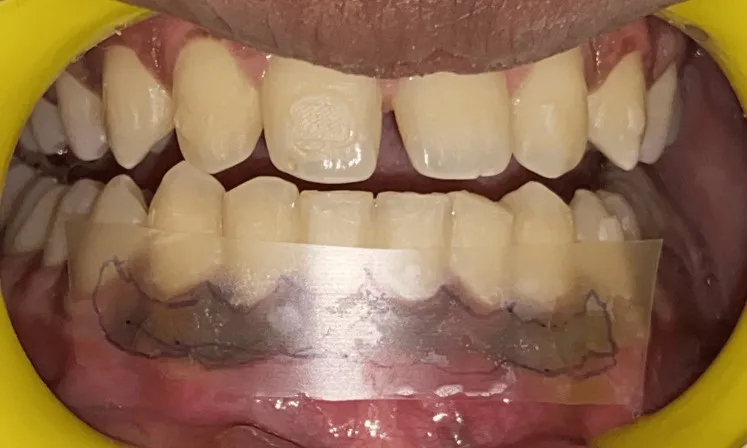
Stent prepared for the mandibular arch.
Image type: medical_photograph (oral_photograph)